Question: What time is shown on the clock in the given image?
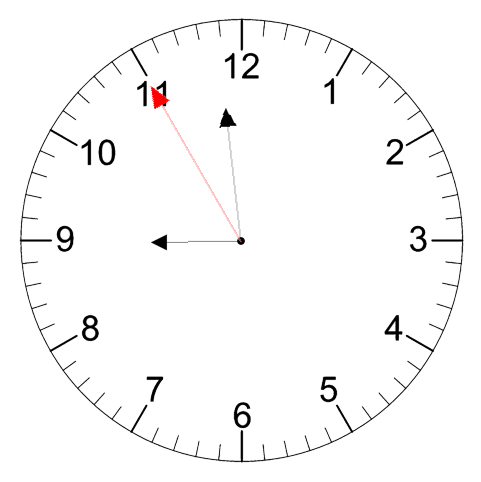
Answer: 08:58:55